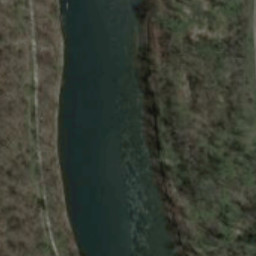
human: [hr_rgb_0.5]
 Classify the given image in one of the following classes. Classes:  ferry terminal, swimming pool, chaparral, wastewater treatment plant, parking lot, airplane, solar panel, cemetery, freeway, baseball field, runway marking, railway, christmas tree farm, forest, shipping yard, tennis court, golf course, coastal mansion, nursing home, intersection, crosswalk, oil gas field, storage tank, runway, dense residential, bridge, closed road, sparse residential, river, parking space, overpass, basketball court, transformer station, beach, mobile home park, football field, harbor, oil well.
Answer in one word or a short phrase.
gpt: river